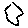
Label: hexagon